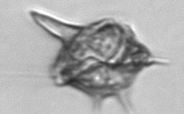
Label: Amylax